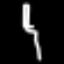
Label: fork